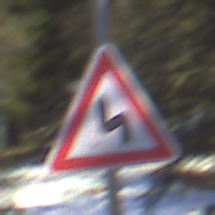
Verkehrszeichen: DoppelkurveZunaechstLinks
Umgebung: Outdoor, Nature
Tageszeit: MorningAfternoon
Wetter: Clear
Licht: Natural
Jahreszeit: Winter
Kontrast: HighContrast